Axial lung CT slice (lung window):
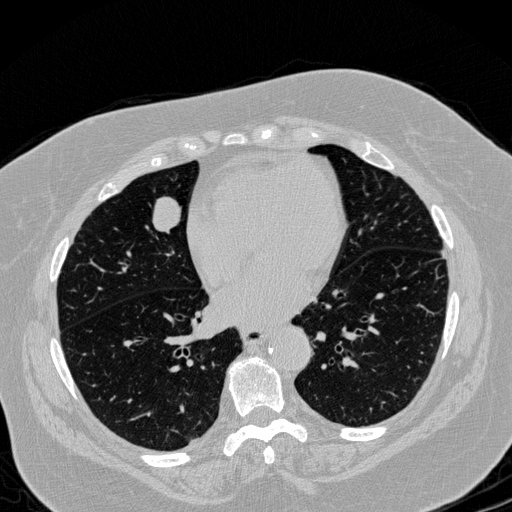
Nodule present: yes
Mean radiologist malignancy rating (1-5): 4